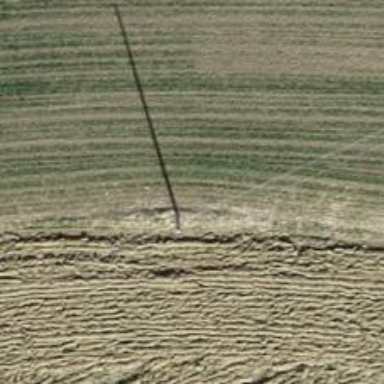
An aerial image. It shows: Power pole.